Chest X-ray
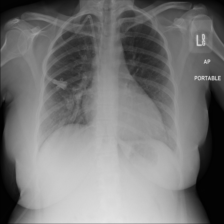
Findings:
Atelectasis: negative
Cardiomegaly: negative
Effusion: negative
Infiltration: negative
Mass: negative
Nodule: negative
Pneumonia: negative
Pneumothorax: negative
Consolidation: negative
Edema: negative
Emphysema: negative
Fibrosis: negative
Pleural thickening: negative
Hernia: negative